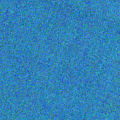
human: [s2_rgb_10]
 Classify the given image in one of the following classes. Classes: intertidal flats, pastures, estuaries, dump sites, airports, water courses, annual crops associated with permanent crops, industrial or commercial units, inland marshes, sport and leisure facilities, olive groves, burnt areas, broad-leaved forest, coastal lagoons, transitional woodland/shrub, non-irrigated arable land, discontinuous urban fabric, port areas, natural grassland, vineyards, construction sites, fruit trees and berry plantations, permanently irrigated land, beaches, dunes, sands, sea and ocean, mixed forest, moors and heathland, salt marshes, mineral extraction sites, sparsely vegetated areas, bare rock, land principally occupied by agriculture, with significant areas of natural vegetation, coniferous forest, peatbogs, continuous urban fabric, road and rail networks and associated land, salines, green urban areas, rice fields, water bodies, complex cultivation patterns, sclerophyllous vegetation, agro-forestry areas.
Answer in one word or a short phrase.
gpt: sea and ocean